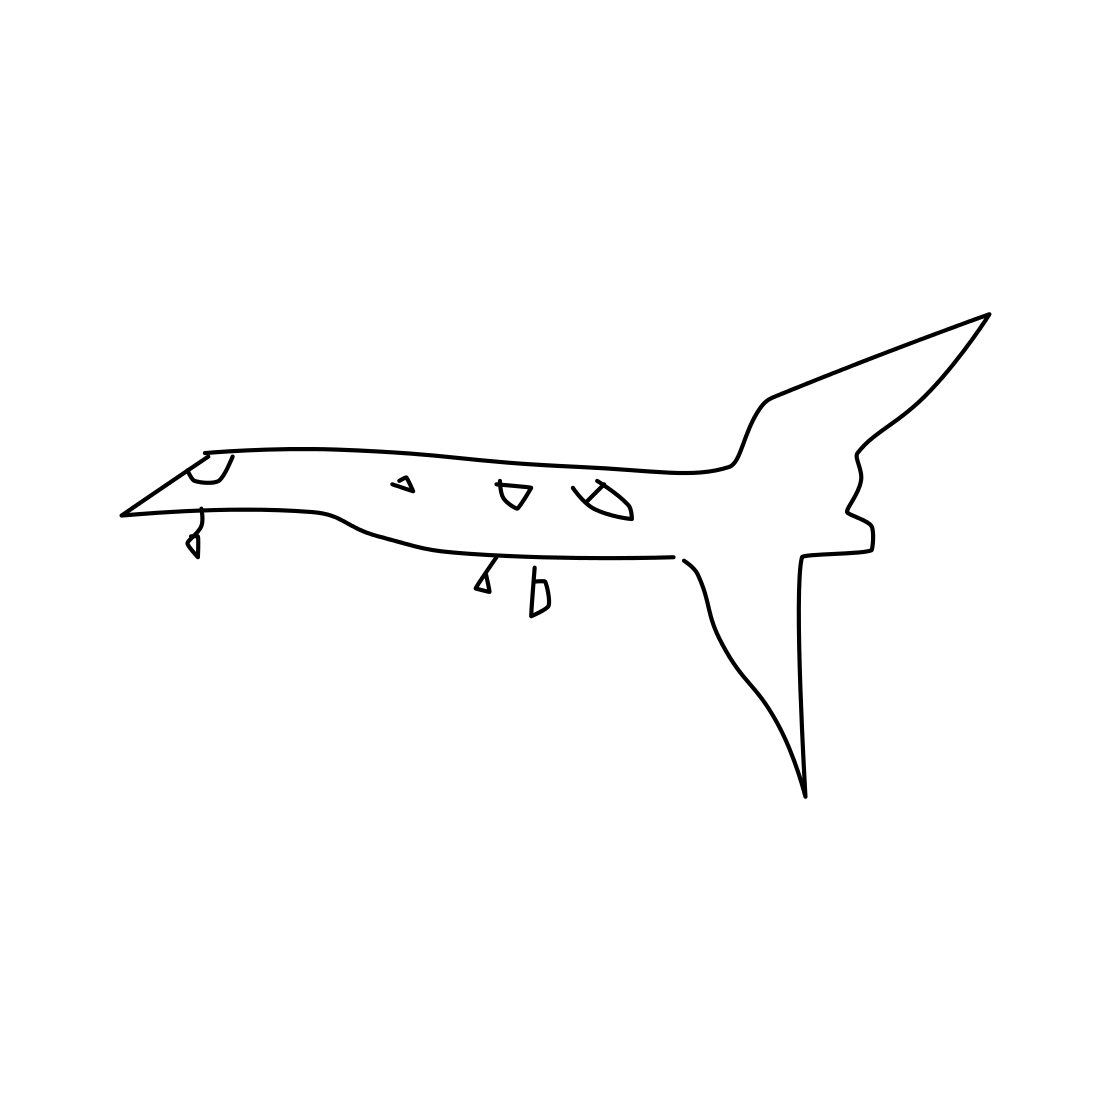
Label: space shuttle